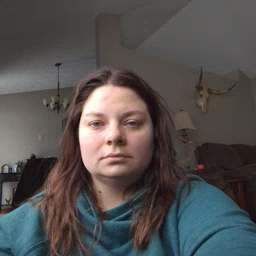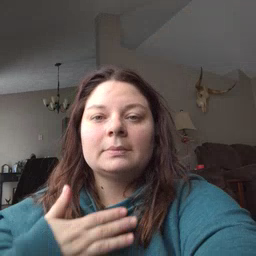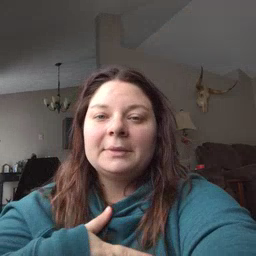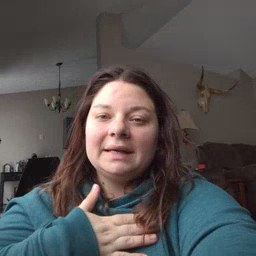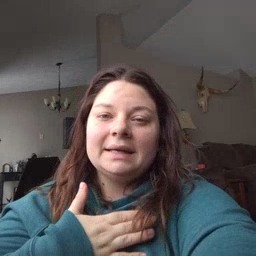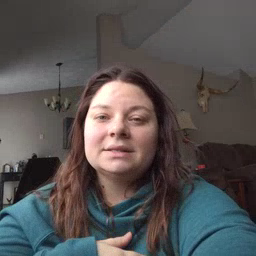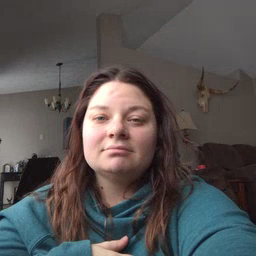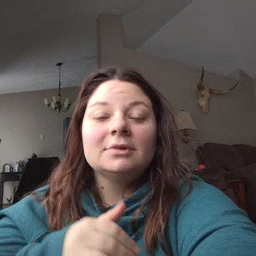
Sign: please